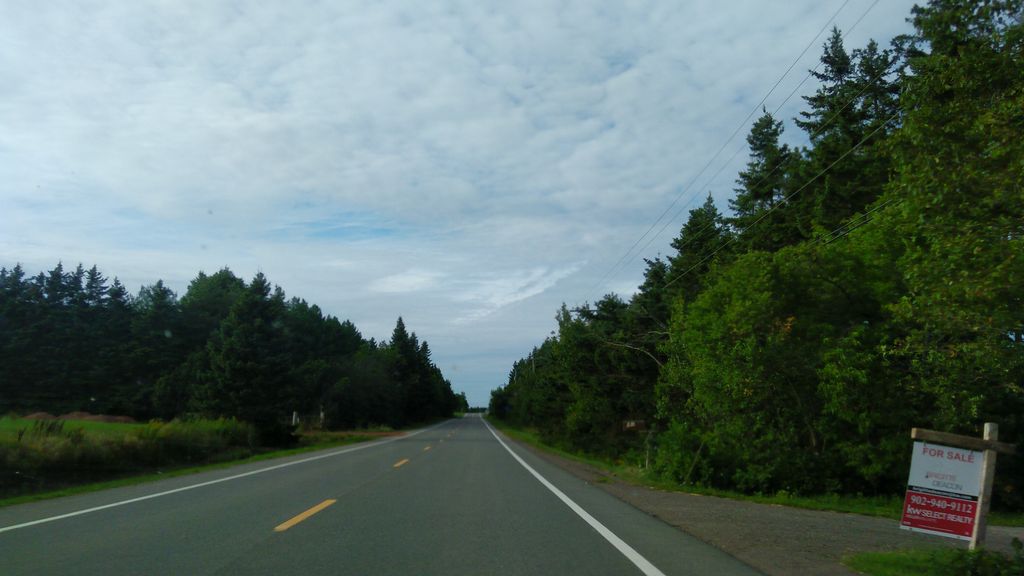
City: charlottetown